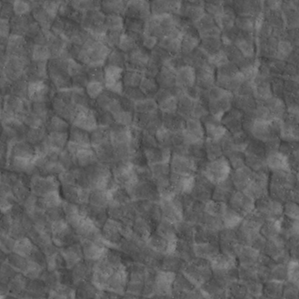
Label: non_frost